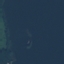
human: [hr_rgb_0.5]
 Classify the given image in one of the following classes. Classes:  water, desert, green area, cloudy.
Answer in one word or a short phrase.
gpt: water